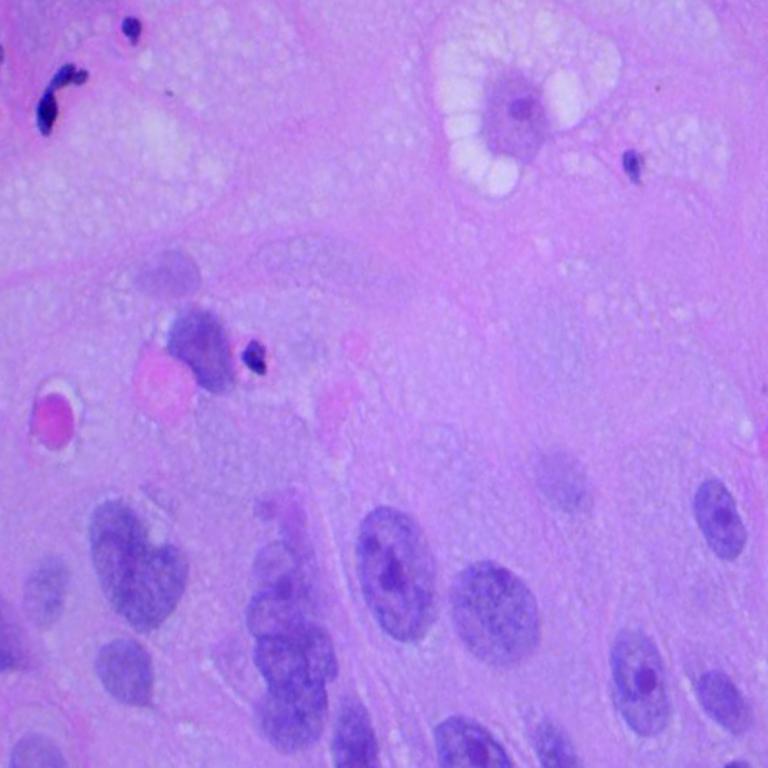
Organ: lung
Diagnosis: squamous carcinomas